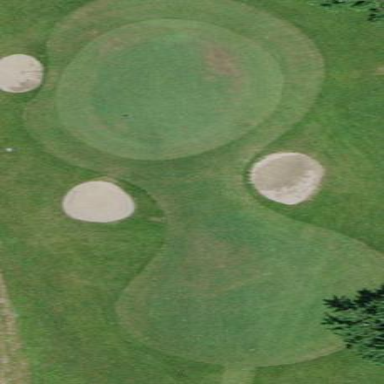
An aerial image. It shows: Grassy area designated as golf fairway.